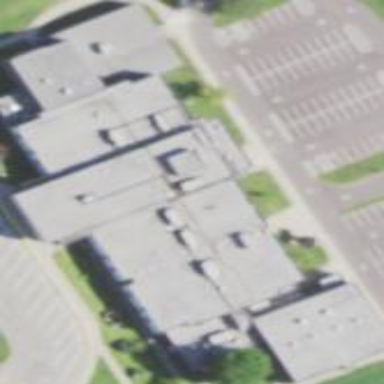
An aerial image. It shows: School building.